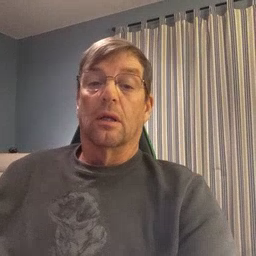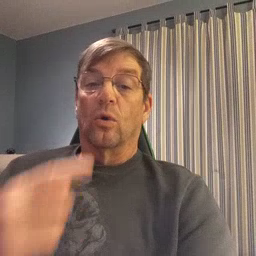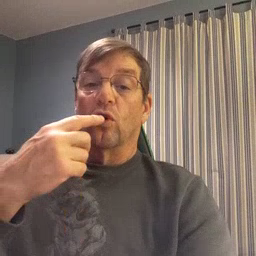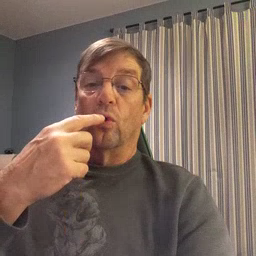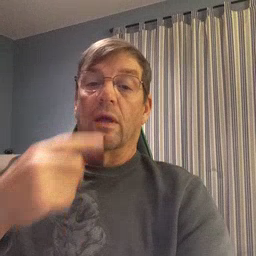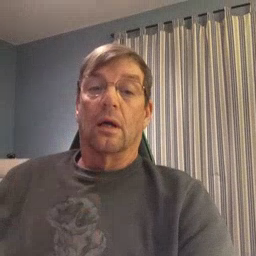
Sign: tooth